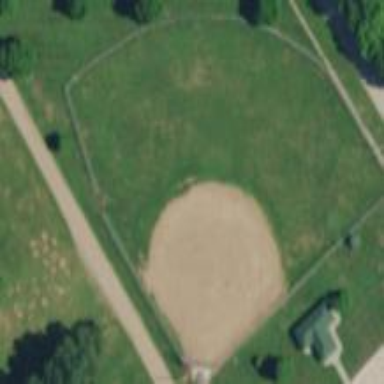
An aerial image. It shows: Baseball pitch for leisure and sports activities.